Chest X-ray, AP view. Patient: 26 years old, sex M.
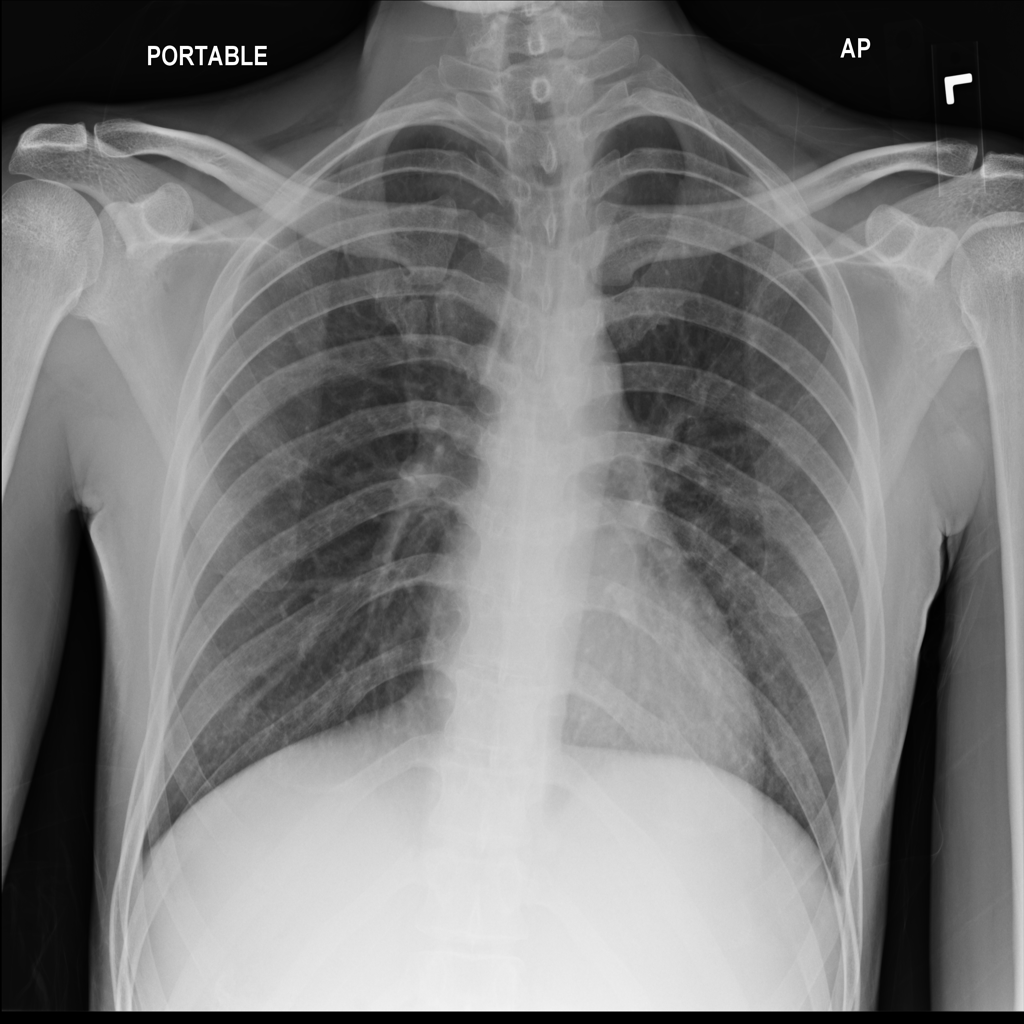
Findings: Infiltration